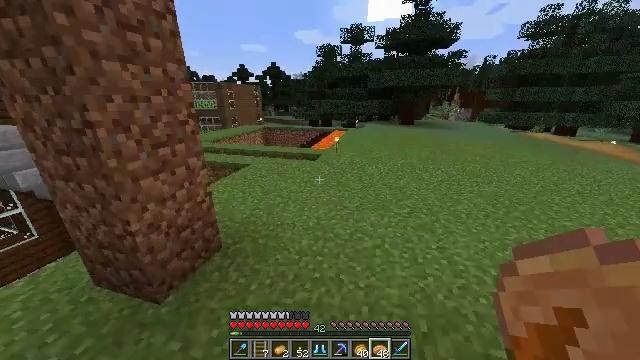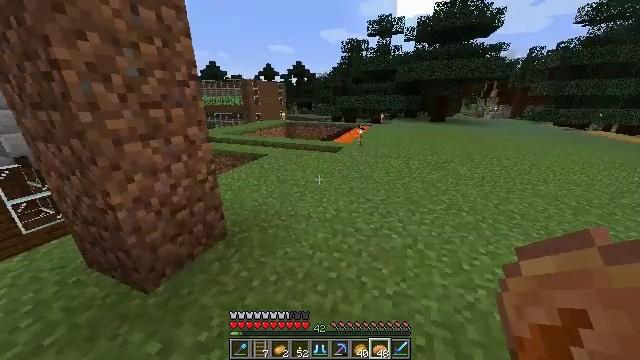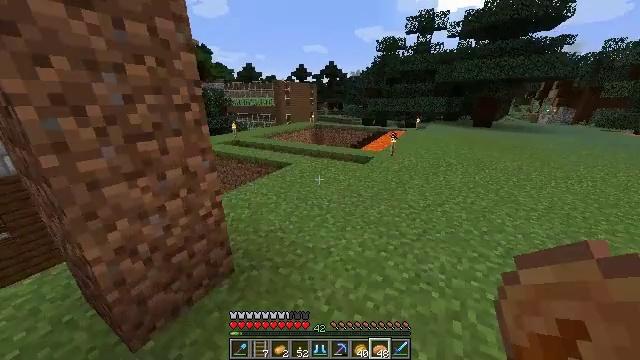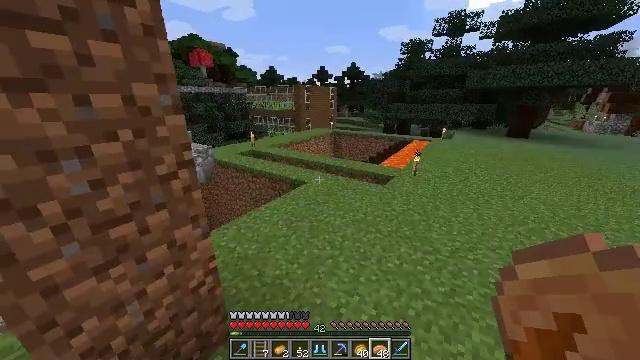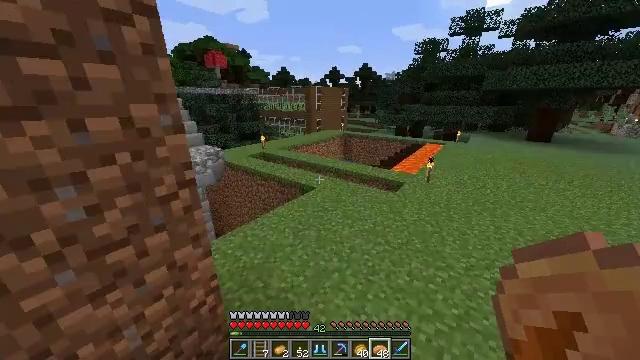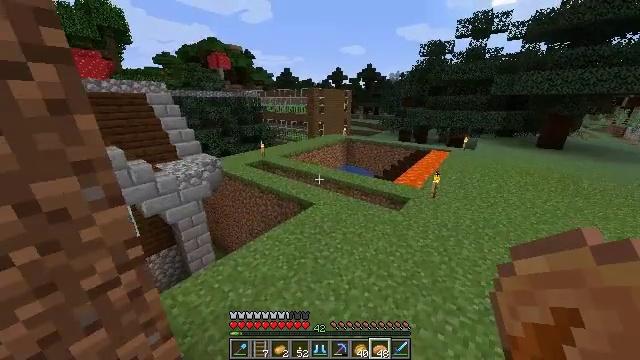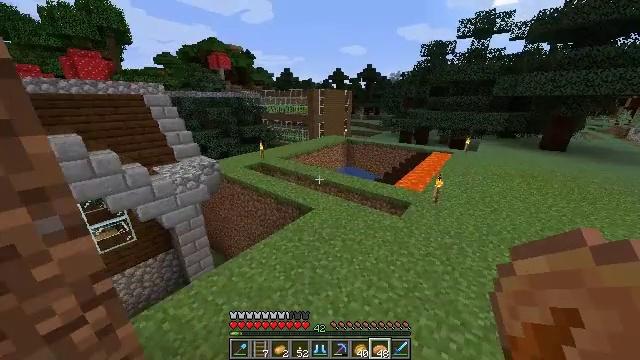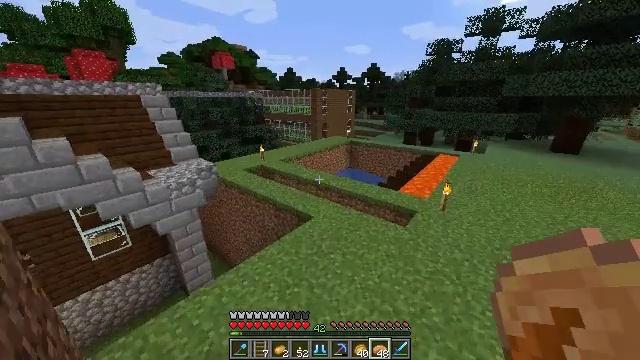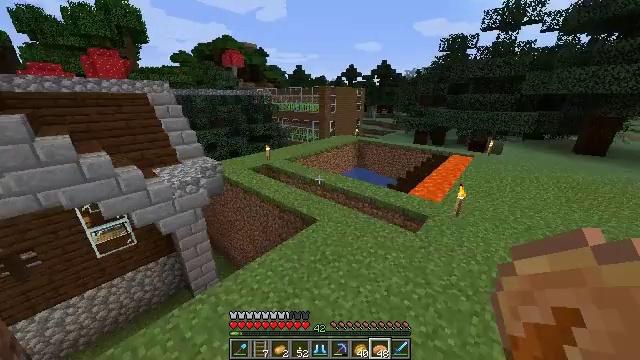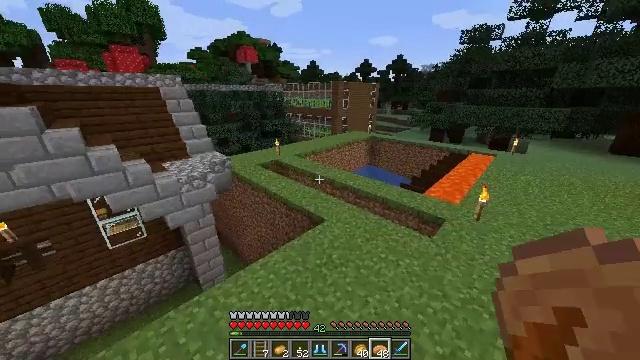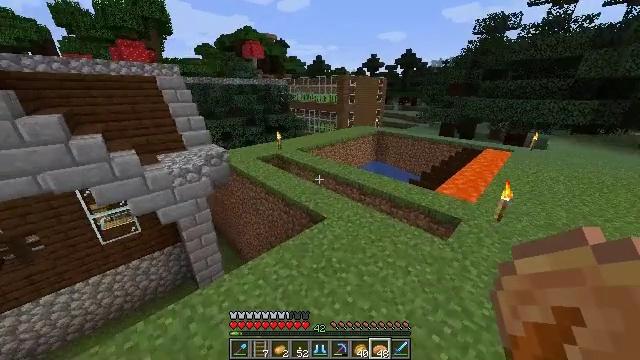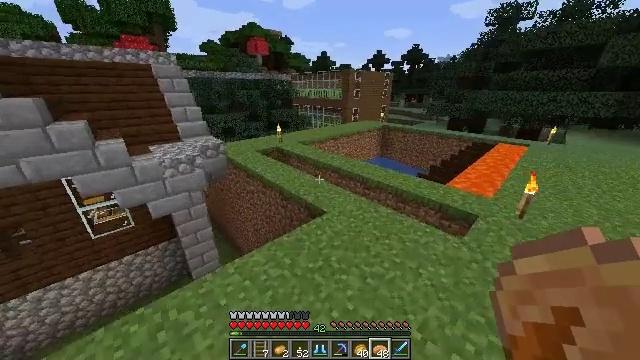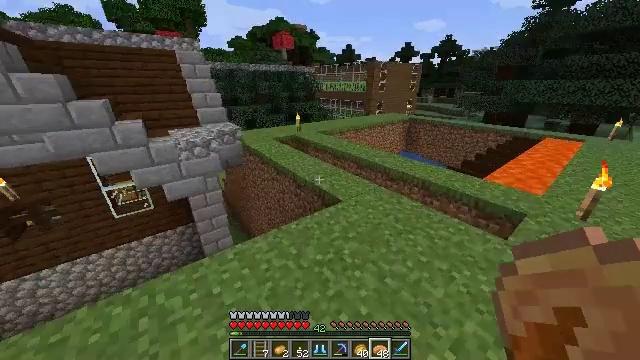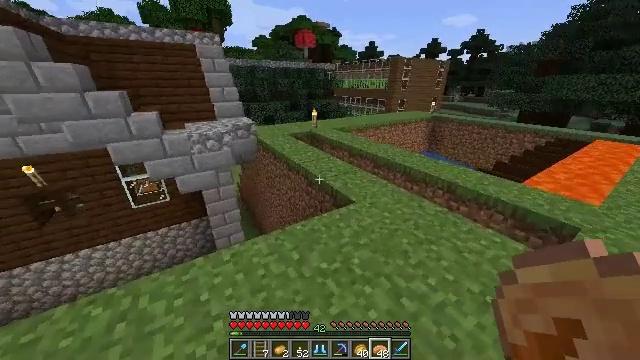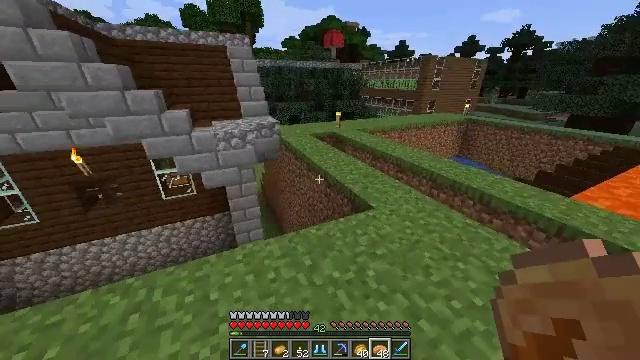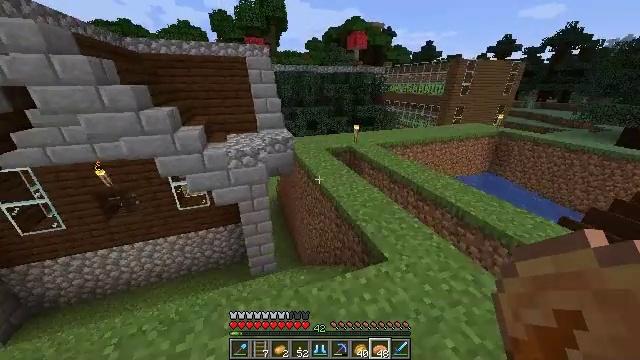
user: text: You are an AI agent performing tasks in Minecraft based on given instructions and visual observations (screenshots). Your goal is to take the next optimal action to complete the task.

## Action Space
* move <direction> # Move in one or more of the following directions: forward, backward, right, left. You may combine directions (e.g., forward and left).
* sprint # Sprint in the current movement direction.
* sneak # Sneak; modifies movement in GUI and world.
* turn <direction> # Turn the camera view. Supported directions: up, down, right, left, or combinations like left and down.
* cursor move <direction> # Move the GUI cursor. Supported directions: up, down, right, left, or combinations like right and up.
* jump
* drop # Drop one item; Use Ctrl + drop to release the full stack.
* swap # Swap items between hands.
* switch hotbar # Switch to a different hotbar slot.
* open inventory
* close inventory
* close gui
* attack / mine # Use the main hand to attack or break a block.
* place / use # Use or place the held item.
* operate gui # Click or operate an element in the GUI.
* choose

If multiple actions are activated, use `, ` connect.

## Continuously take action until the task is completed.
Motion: motion action
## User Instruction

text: Interact with crafting table to craft a cookie.
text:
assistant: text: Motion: move forward, sprint, turn left, jump
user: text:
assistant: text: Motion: move forward, sprint, turn left, jump
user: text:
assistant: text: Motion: move forward, sprint, turn left, jump
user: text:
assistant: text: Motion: move forward, sprint, turn left, jump
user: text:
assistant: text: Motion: move forward, jump
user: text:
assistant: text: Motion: move forward, jump
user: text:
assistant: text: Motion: move forward, jump
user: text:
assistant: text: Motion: move forward, turn left, jump
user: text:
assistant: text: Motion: move forward, turn left, jump
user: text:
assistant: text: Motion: move forward, turn left, jump
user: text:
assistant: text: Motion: move forward, sprint, turn left, jump
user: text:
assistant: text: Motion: move forward, sprint, turn left, jump
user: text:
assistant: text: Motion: move forward, sprint, turn left, jump
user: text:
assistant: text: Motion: move forward, sprint, turn left, jump
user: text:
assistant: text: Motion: move forward, sprint, turn left, jump
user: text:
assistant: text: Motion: move forward, turn left
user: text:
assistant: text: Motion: move forward, turn left
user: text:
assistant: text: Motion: move forward, turn left
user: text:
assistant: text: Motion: move forward, turn left
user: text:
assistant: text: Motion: move forward
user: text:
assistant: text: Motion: move forward
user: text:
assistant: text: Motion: move forward, sprint
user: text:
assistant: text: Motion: move forward, sprint
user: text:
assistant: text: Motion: move forward, sprint
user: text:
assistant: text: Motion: move forward, sprint
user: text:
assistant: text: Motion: move forward
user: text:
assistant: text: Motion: move forward
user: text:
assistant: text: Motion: move forward, sprint
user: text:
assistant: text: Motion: move forward, sprint
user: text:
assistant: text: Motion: move forward, sprint